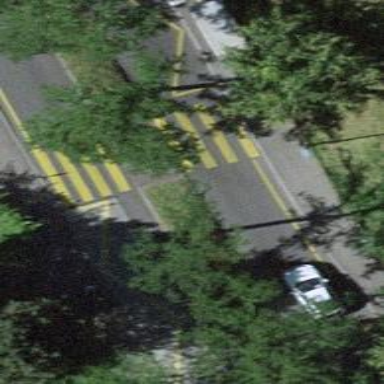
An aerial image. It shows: Crossing with traffic signals and zebra markings.